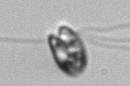
Label: flagellate_morphotype1